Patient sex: M
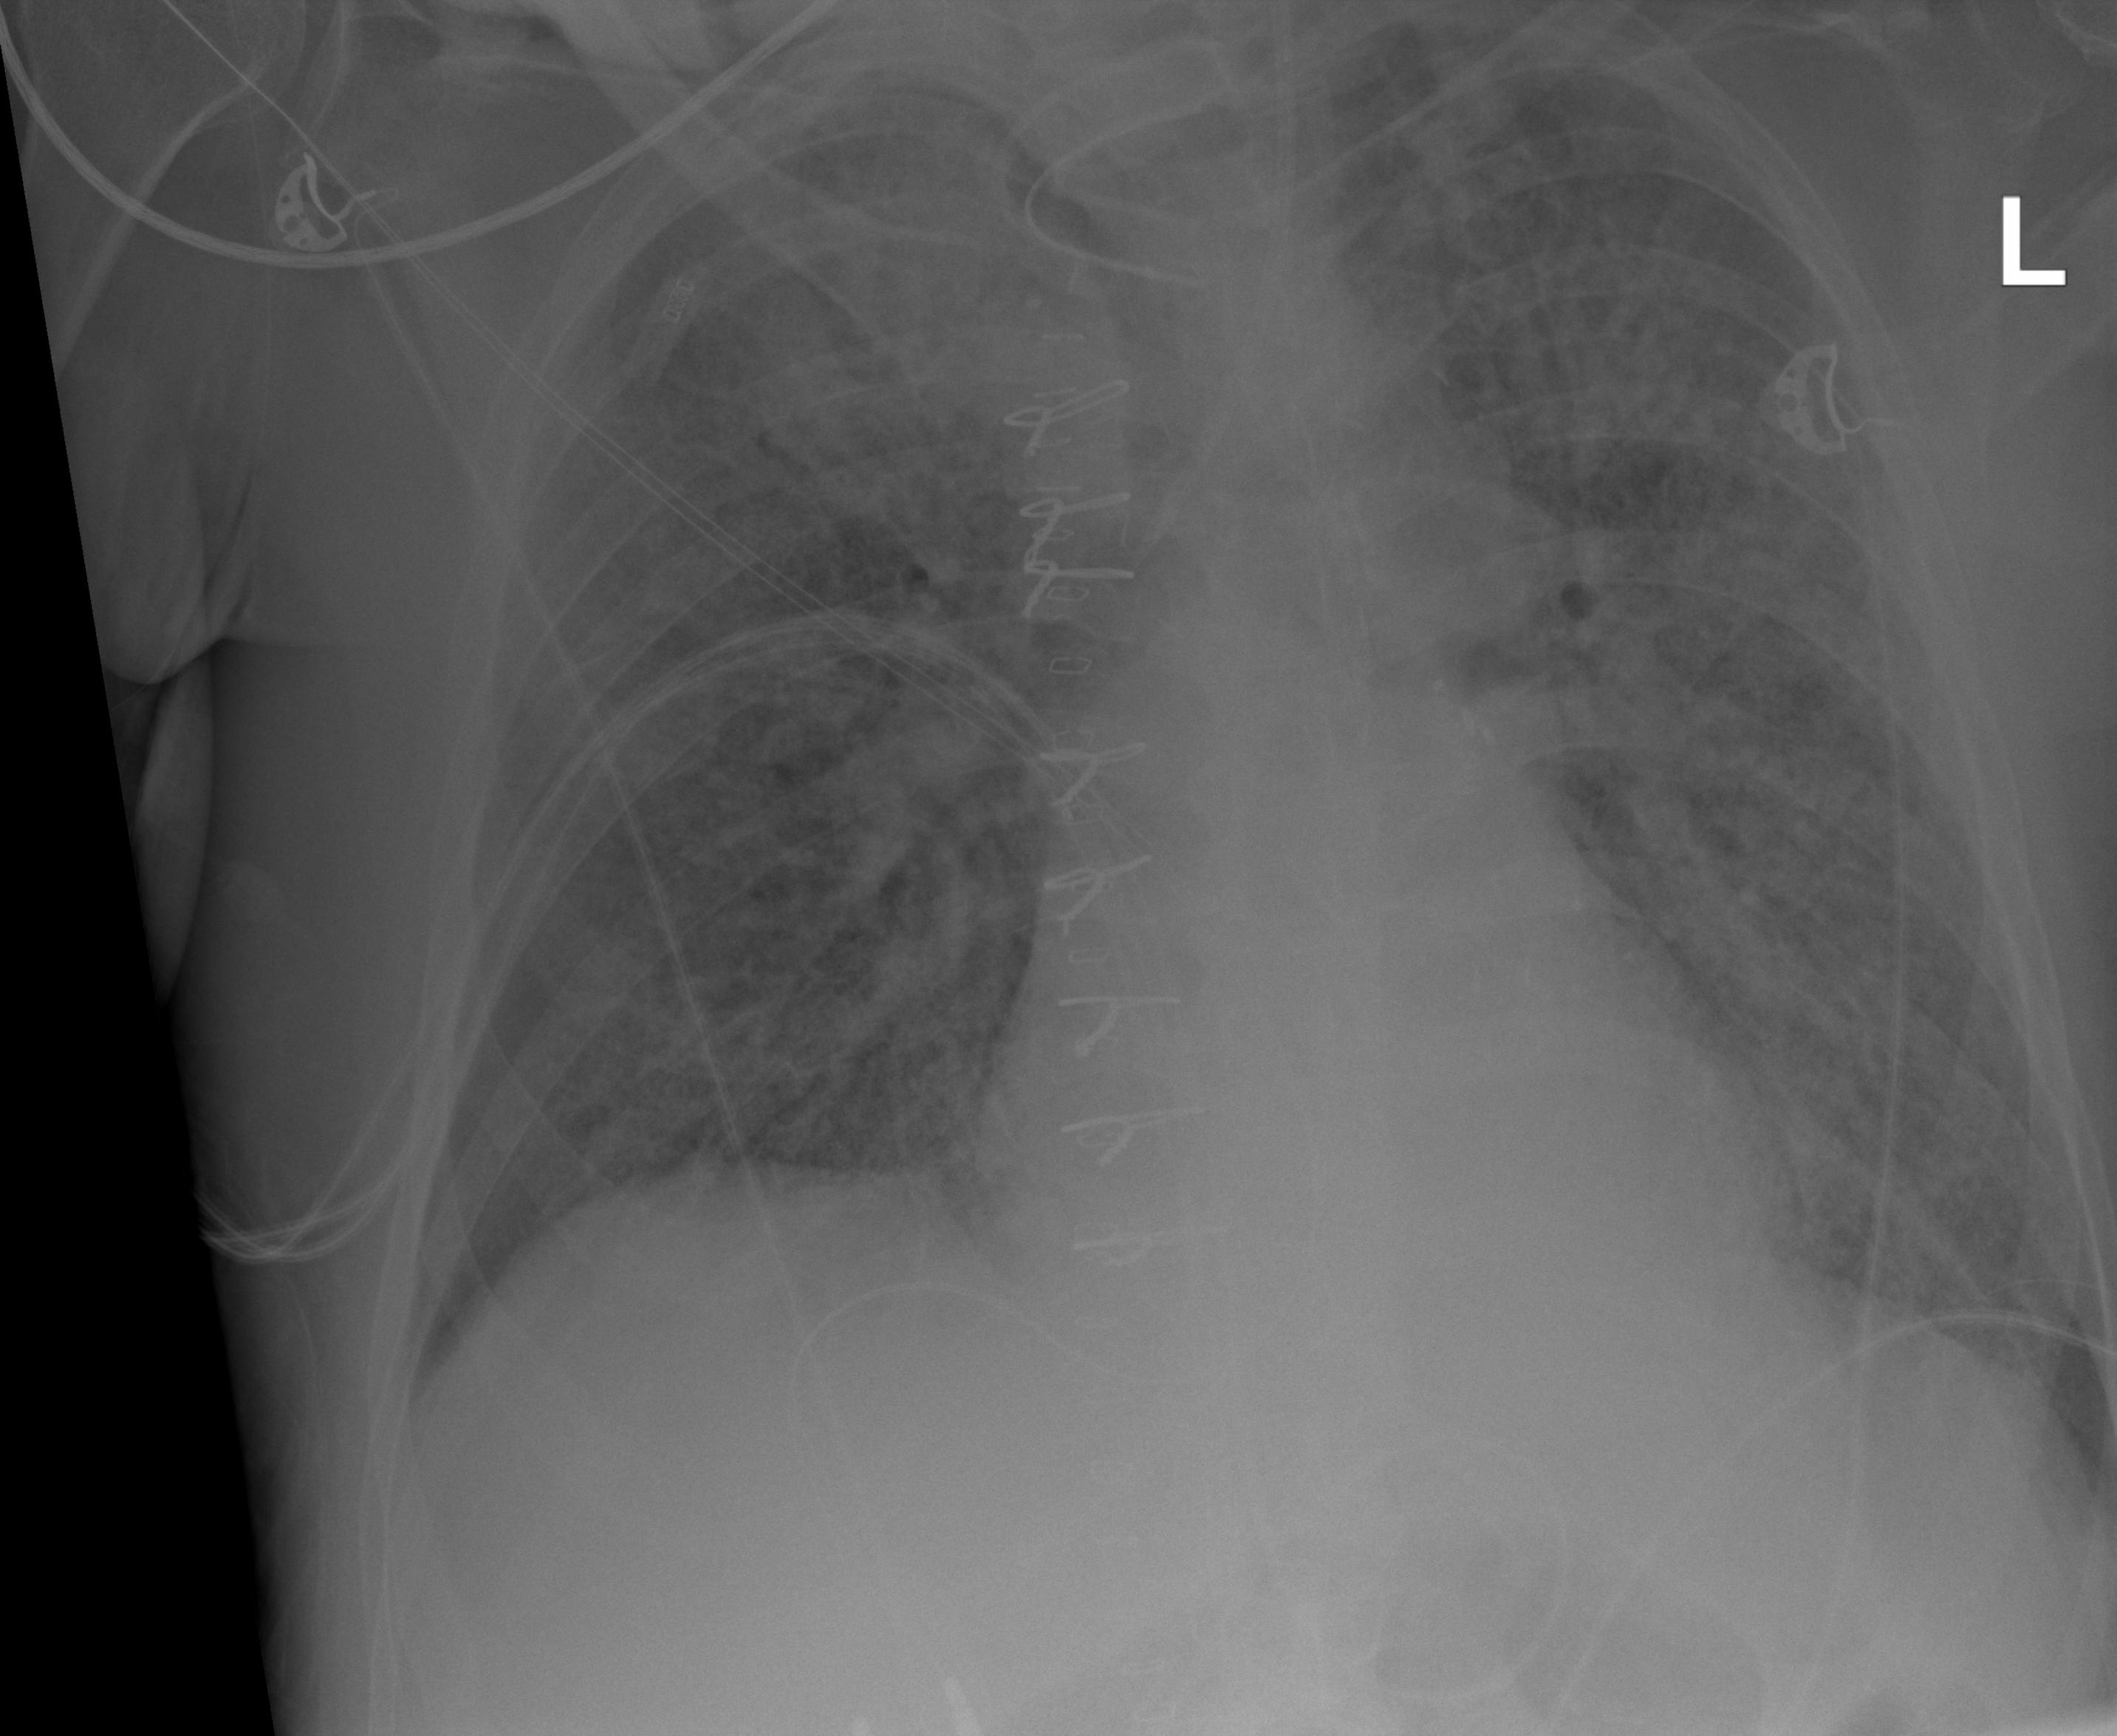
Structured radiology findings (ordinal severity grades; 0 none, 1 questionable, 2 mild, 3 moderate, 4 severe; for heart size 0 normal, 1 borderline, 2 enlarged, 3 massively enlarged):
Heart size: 1
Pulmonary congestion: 2
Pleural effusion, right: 0
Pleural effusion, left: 0
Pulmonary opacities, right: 3
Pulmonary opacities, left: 3
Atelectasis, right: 3
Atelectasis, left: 3